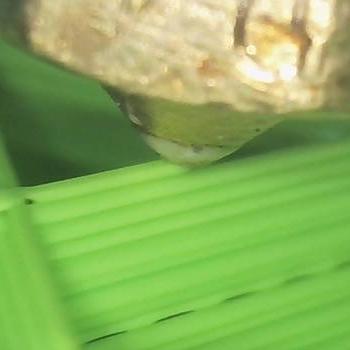
Flow rate: 66%